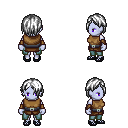
a pixel art fantasy rpg character, female body template, dark elf, purple skin, leather chest armor, teal pants, white bangs hairstyle, cloth bracers, ghillies, four views (front, back, left, right), 2x2 character sprite sheet, small pixel art, hard edges, no anti-aliasing